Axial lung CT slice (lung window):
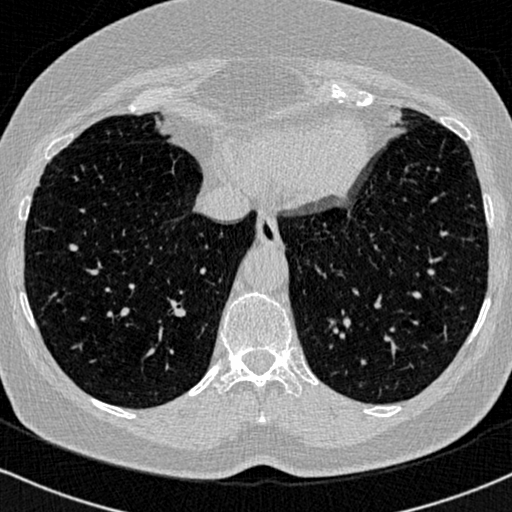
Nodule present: no